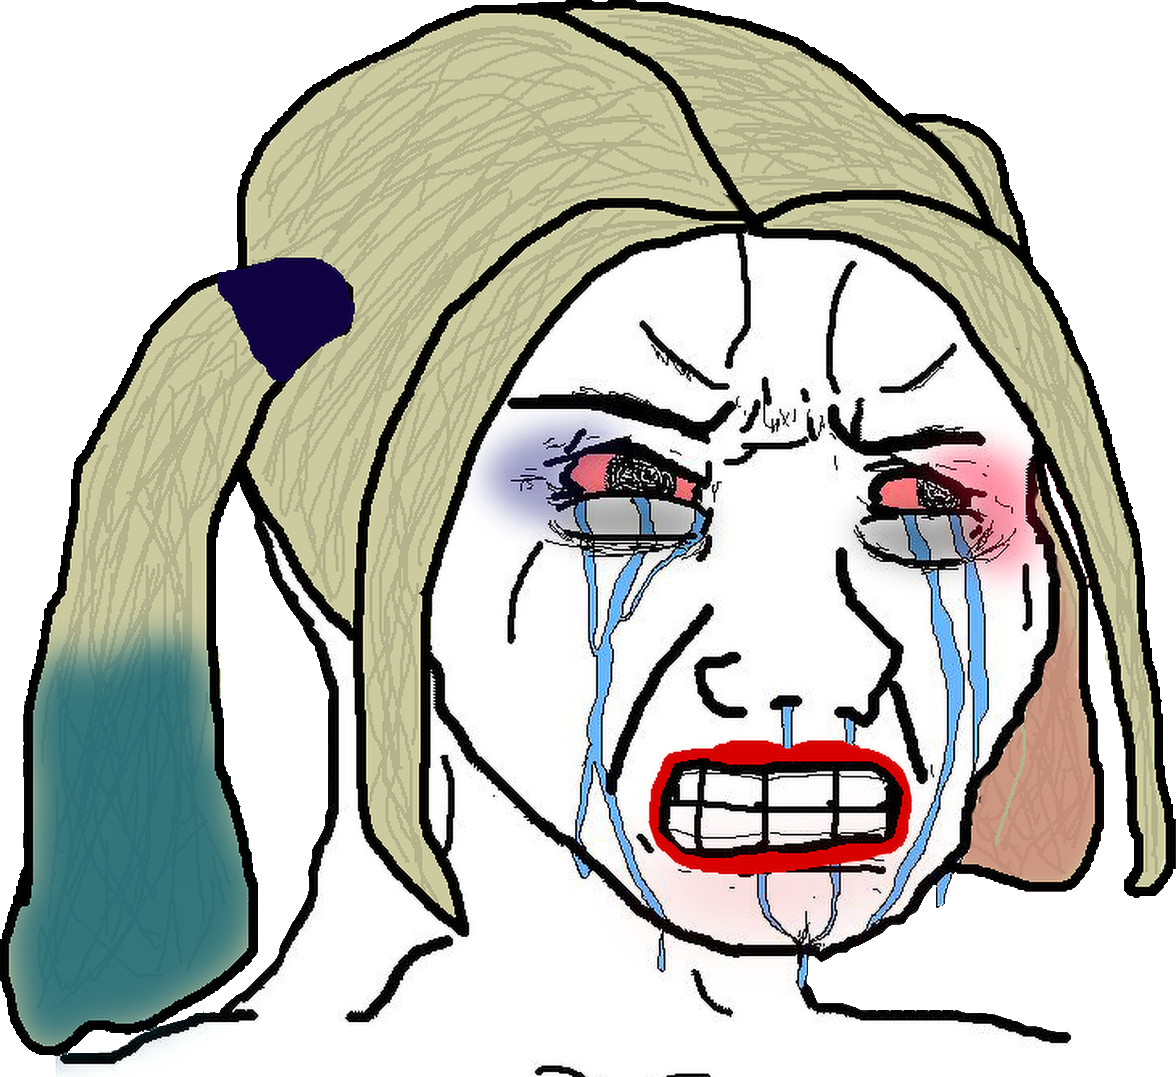
Label: 5_Crying_Wojak